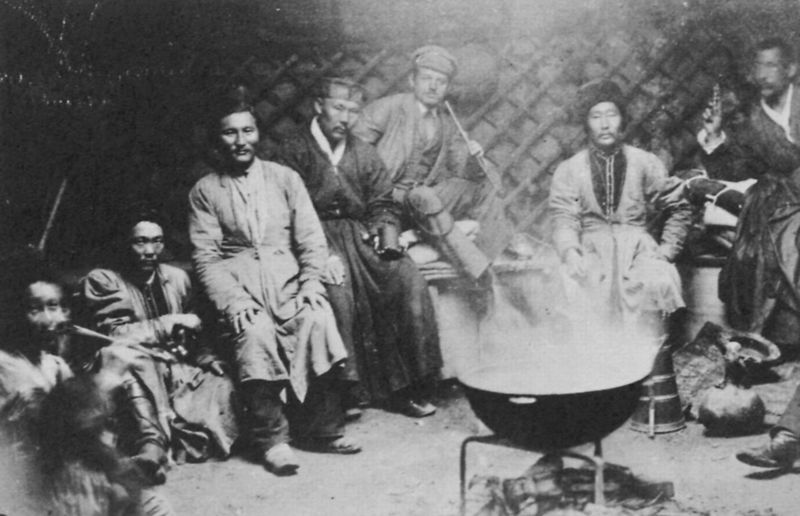
Titel: In einer kalmückischen jurta
Künstler: Russischer Photograph
Standort: Paris
Institution: Société de Géographie Française
Schlagwörter: feuer, gruppe, mann, weiß, menschen, sitzen, grau, hut, hüte, kleider, männer, schwarz, zaun, fest, bart, bärte, gesichter, mütze, mützen, gitter, rauch, boden, mantel, sitzend, familie, instrumente, topf, schuhe, russland, dampf, essen, gestell, warten, steppe, foto, fotografie, photographie, asien, mäntel, mahlzeit, photo, halbkreis, china, küche, kochen, russen, dreifuß, kochtopf, zelt, kessel, herd, mongolei, mongolen, chinesen, jurte, mongole, wok